Aerial crown-view tile of a tropical tree (Barro Colorado Island, Panama), acquired 20240716:
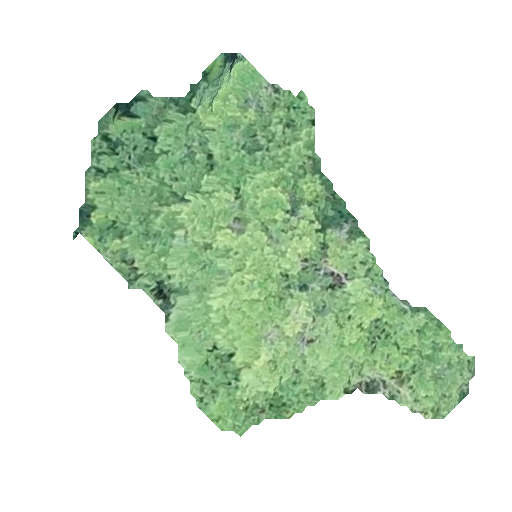
Species: Terminalia amazonia
GBIF accepted scientific name: Terminalia amazonica
Crown area: 129.027 m²